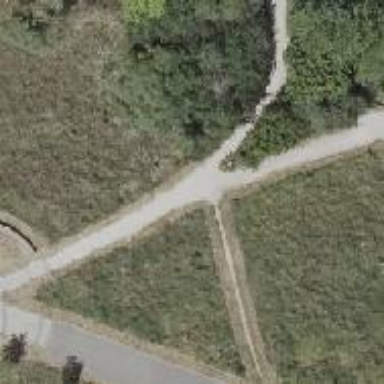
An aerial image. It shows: Compacted path.